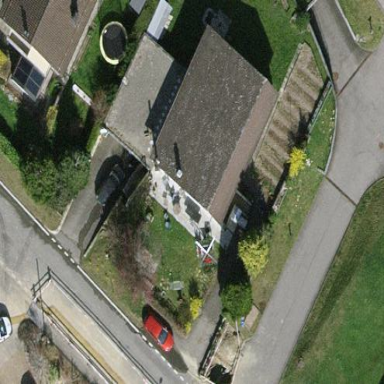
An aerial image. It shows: Simple and straightforward house.